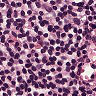
Metastatic tissue present: no